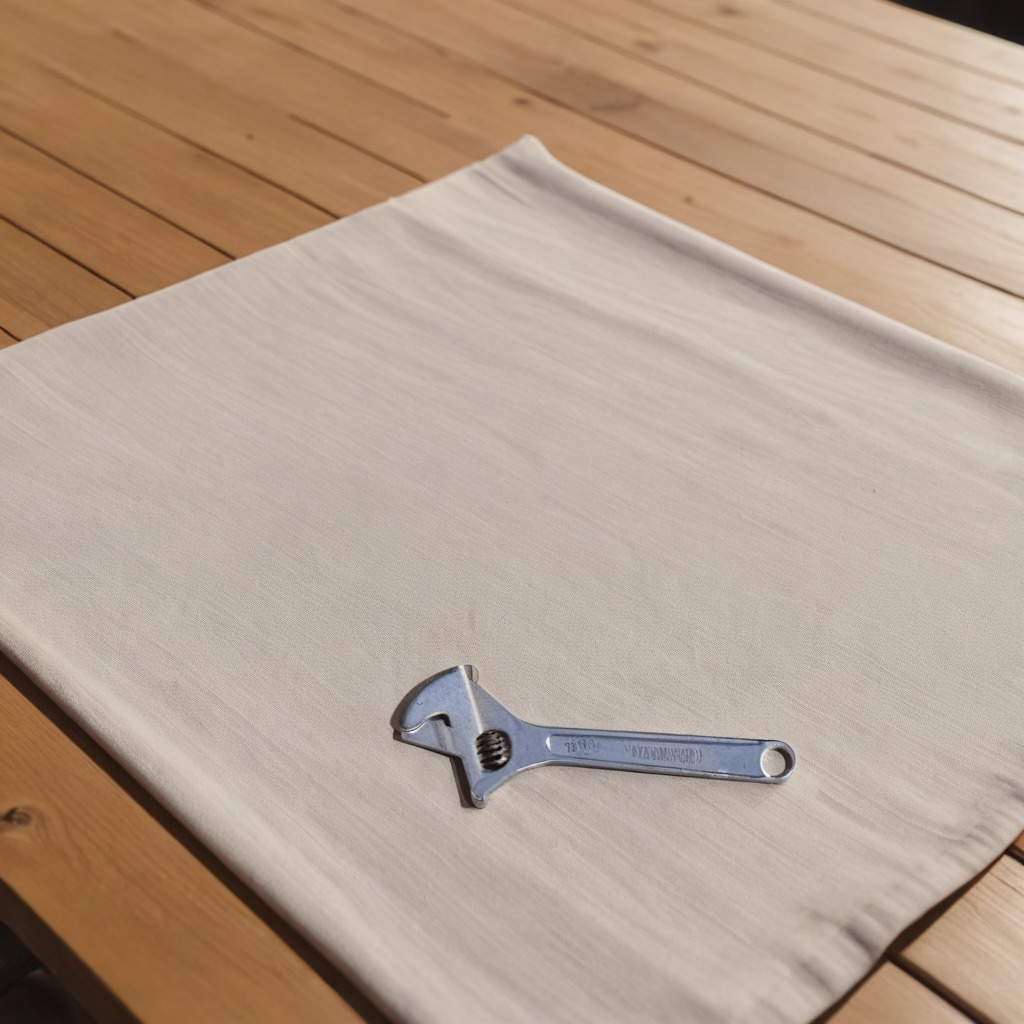
A wrench is lying on the wooden table.